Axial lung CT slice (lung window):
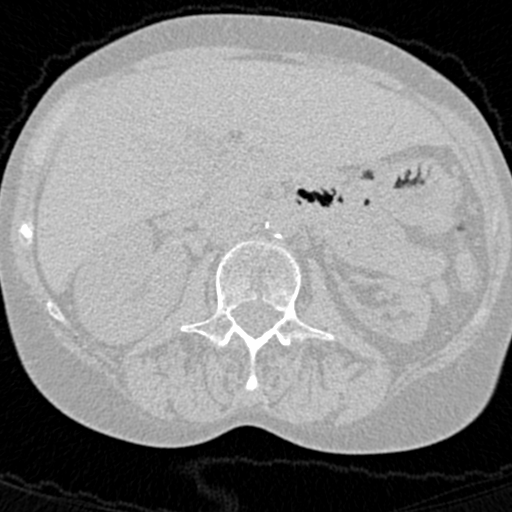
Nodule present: no